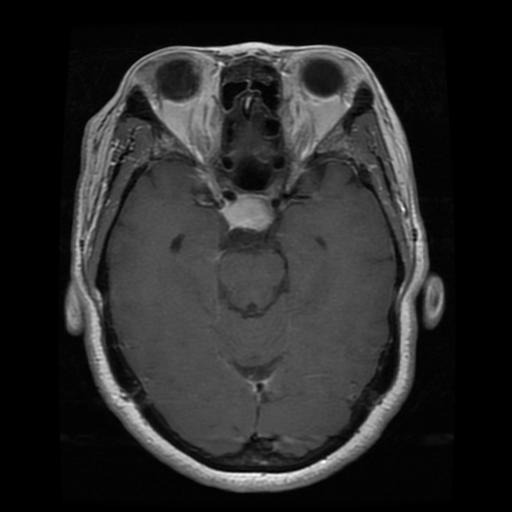
Label: pituitary